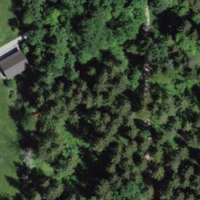
EUNIS habitat code: 53
Species observed at this site:
Urtica dioica
Lonicera acuminata